【题型】填空题　【知识点】解析几何　【难度】medium
过直线 \(l: y = 2x + b\ (b \in \mathbb{R})\) 上点 \(P\) 作圆 \(x^2 + y^2 = 1\) 的切线，\(A\)、\(B\) 为两切点，若直线 \(l\) 上不存在满足 \(\overrightarrow{PA} \cdot \overrightarrow{PB} < 0\) 的点 \(P\)，则 \(b\) 的取值范围为 \underline{\quad\quad}.
【解答】
【答案】\((-\infty, -\sqrt{10}] \cup [\sqrt{10}, +\infty)\).

【分析】根据题意，作出图形，由数量积的性质可得 \(\angle APB \leq 90^\circ\)，结合图形可得 \(|PO| \geq \sqrt{2}\)，进而可得圆心到直线的距离 \(d = \frac{|b|}{\sqrt{1 + 4}} \geq \sqrt{2}\)，可得 \(b\) 的取值范围，即可得答案.

【详解】根据题意，圆 \(x^2 + y^2 = 1\) 的圆心为 \(O(0,0)\)，半径 \(r = 1\)，

若直线 \(l\) 上不存在满足 \(\overrightarrow{PA} \cdot \overrightarrow{PB} < 0\) 的点 \(P\)，则 \(\angle APB \leq 90^\circ\)，

当 \(\angle APB = 90^\circ\)，四边形 \(OAPB\) 为正方形，\(|OA| = r = 1\)，此时 \(|PO| = \sqrt{1^2 + 1^2} = \sqrt{2}\)，

因为 \(\sin \angle APB = \frac{BO}{PO} = \frac{1}{PO}\)，

当 \(|PO|\) 最小时，\(\angle APB\) 最大，所以 \(|PO| \geq \sqrt{2}\)，

所以圆心到直线的距离 \(d = \frac{|b|}{\sqrt{1 + 4}} \geq \sqrt{2}\)，即 \(|b| \geq \sqrt{10}\)，

解可得：\(b \leq -\sqrt{10}\) 或 \(b \geq \sqrt{10}\)，

故 \(b\) 的取值范围为 \((-\infty, -\sqrt{10}] \cup [\sqrt{10}, +\infty)\).

故答案为：\((-\infty, -\sqrt{10}] \cup [\sqrt{10}, +\infty)\).

【点睛】关键点睛：本题的关键是将直线 \(l\) 上不存在满足 \(\overrightarrow{PA} \cdot \overrightarrow{PB} < 0\) 的点 \(P\)，则 \(\angle APB \leq 90^\circ\)，再根据 \(\sin \angle APB = \frac{BO}{PO} = \frac{1}{PO}\)，由此可知当 \(|PO|\) 最小时，\(\angle APB\) 最大，可得 \(|PO| \geq \sqrt{2}\)，这是解决本题的关键和突破点.

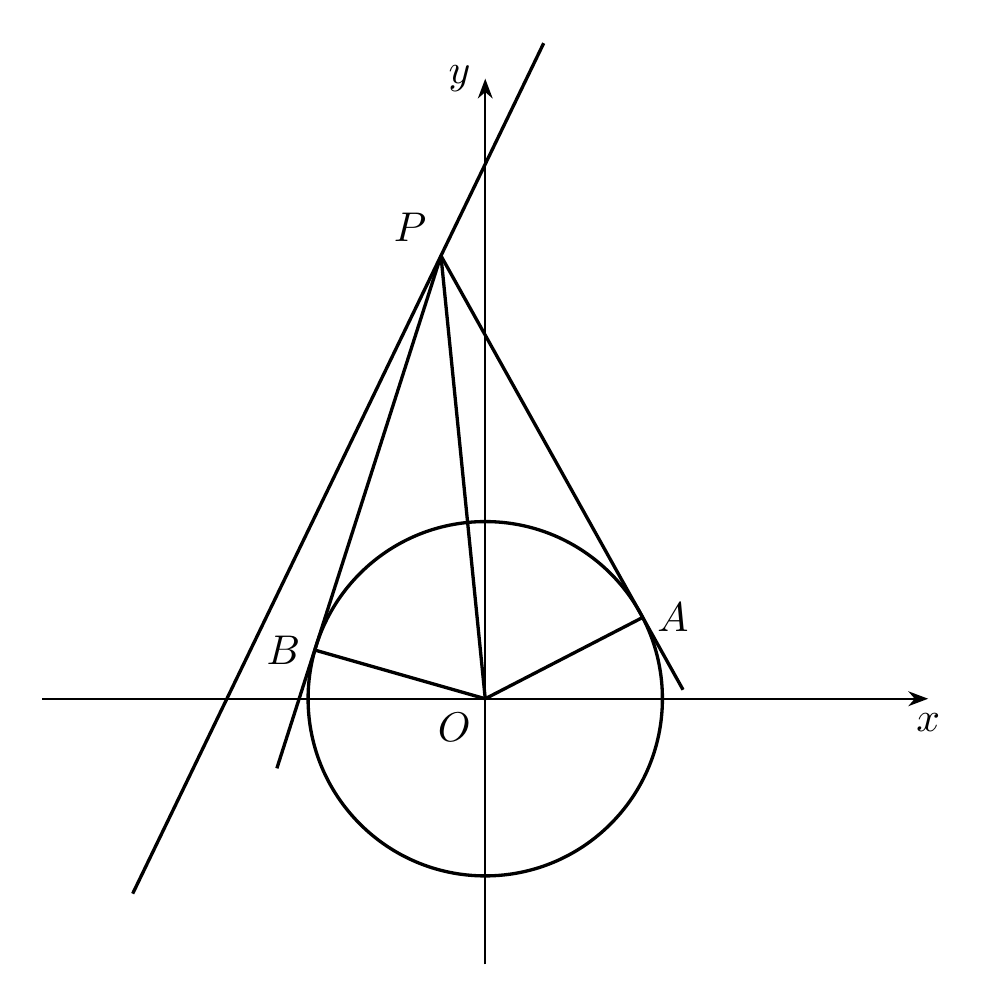